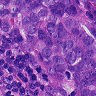
Metastatic tissue present: yes